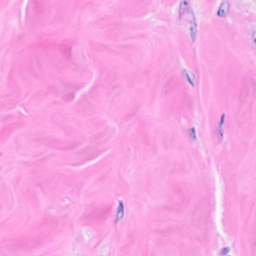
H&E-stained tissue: Breast